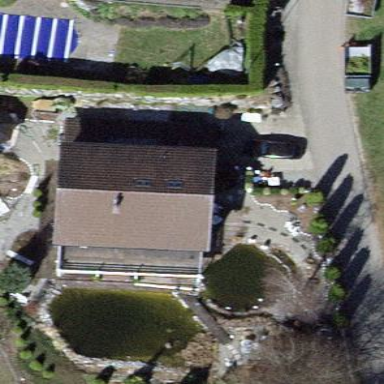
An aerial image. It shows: Simple house.